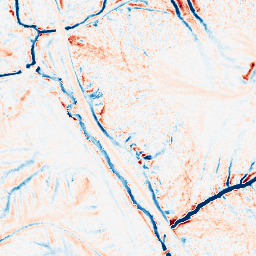
Category: edge_preserving
Decomposition family: median
Decomposition parameters: size: 11
Upsampling method: bicubic
Upsampling parameters: scale: 4
Upsampling scale: 4